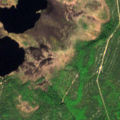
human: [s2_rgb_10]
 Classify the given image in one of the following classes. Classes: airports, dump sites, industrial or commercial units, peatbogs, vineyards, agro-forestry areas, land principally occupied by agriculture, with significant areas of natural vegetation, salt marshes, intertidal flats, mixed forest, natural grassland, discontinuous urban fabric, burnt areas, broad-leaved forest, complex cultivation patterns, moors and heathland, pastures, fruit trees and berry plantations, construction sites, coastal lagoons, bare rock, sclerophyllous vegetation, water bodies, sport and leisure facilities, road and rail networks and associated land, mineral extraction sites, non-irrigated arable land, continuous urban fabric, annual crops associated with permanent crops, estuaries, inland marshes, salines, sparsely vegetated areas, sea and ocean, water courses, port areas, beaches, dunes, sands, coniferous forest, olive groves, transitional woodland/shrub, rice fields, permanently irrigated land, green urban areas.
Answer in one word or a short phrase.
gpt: coniferous forest, mixed forest, transitional woodland/shrub, peatbogs, water bodies